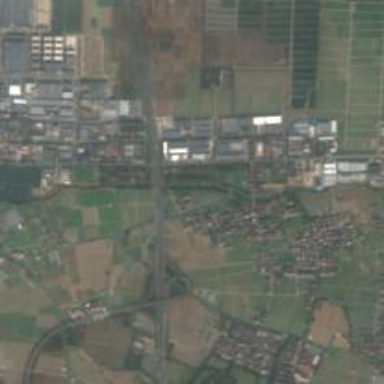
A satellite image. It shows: Motorway junction.